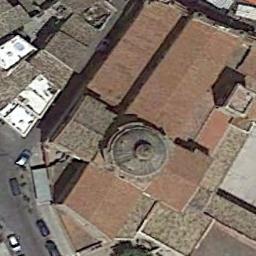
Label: church